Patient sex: F
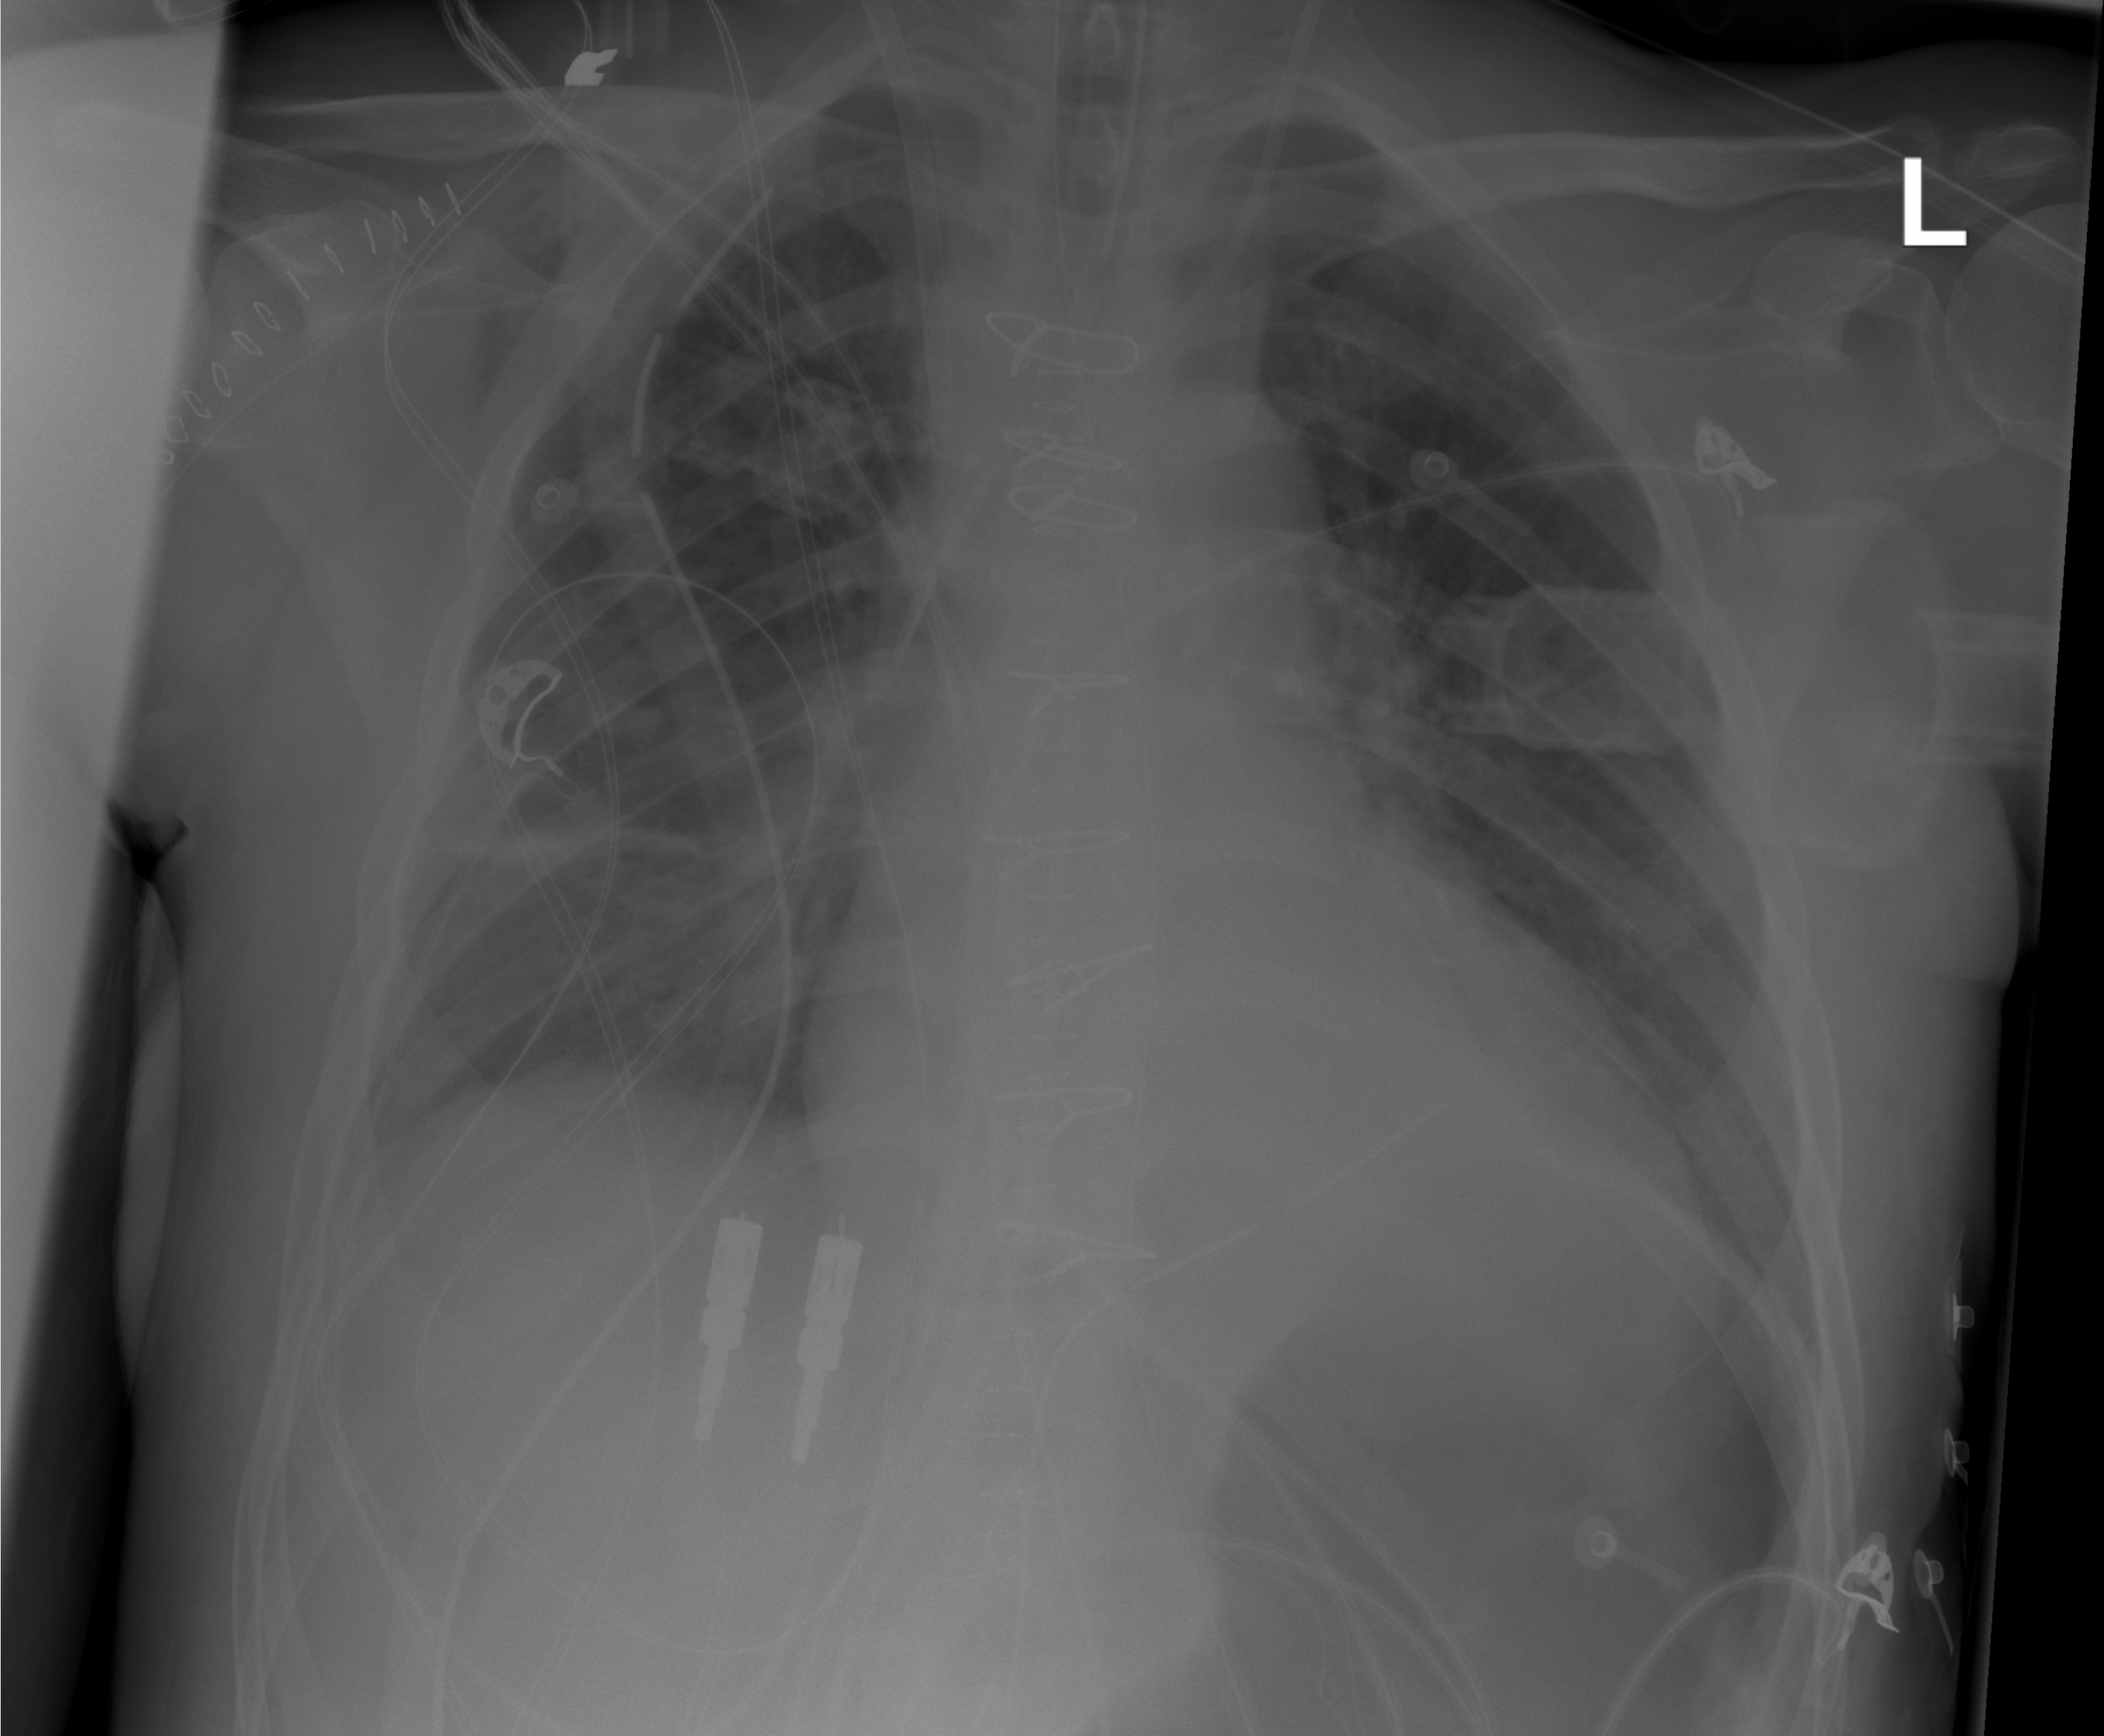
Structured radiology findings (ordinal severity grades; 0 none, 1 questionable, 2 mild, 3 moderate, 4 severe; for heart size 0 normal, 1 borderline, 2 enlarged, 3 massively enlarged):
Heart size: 2
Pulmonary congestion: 2
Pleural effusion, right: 0
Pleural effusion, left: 0
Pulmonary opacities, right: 2
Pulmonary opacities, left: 0
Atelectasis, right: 2
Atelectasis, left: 0